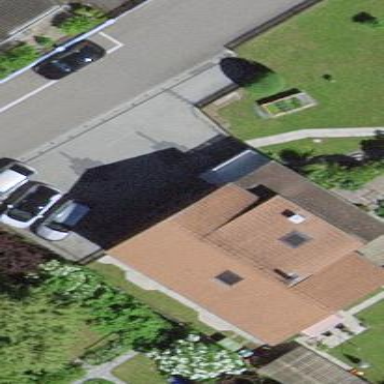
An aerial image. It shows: Detached building.